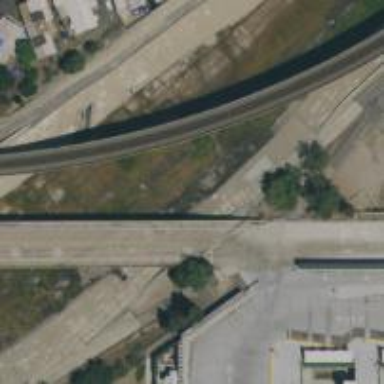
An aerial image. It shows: Busway road.